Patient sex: M
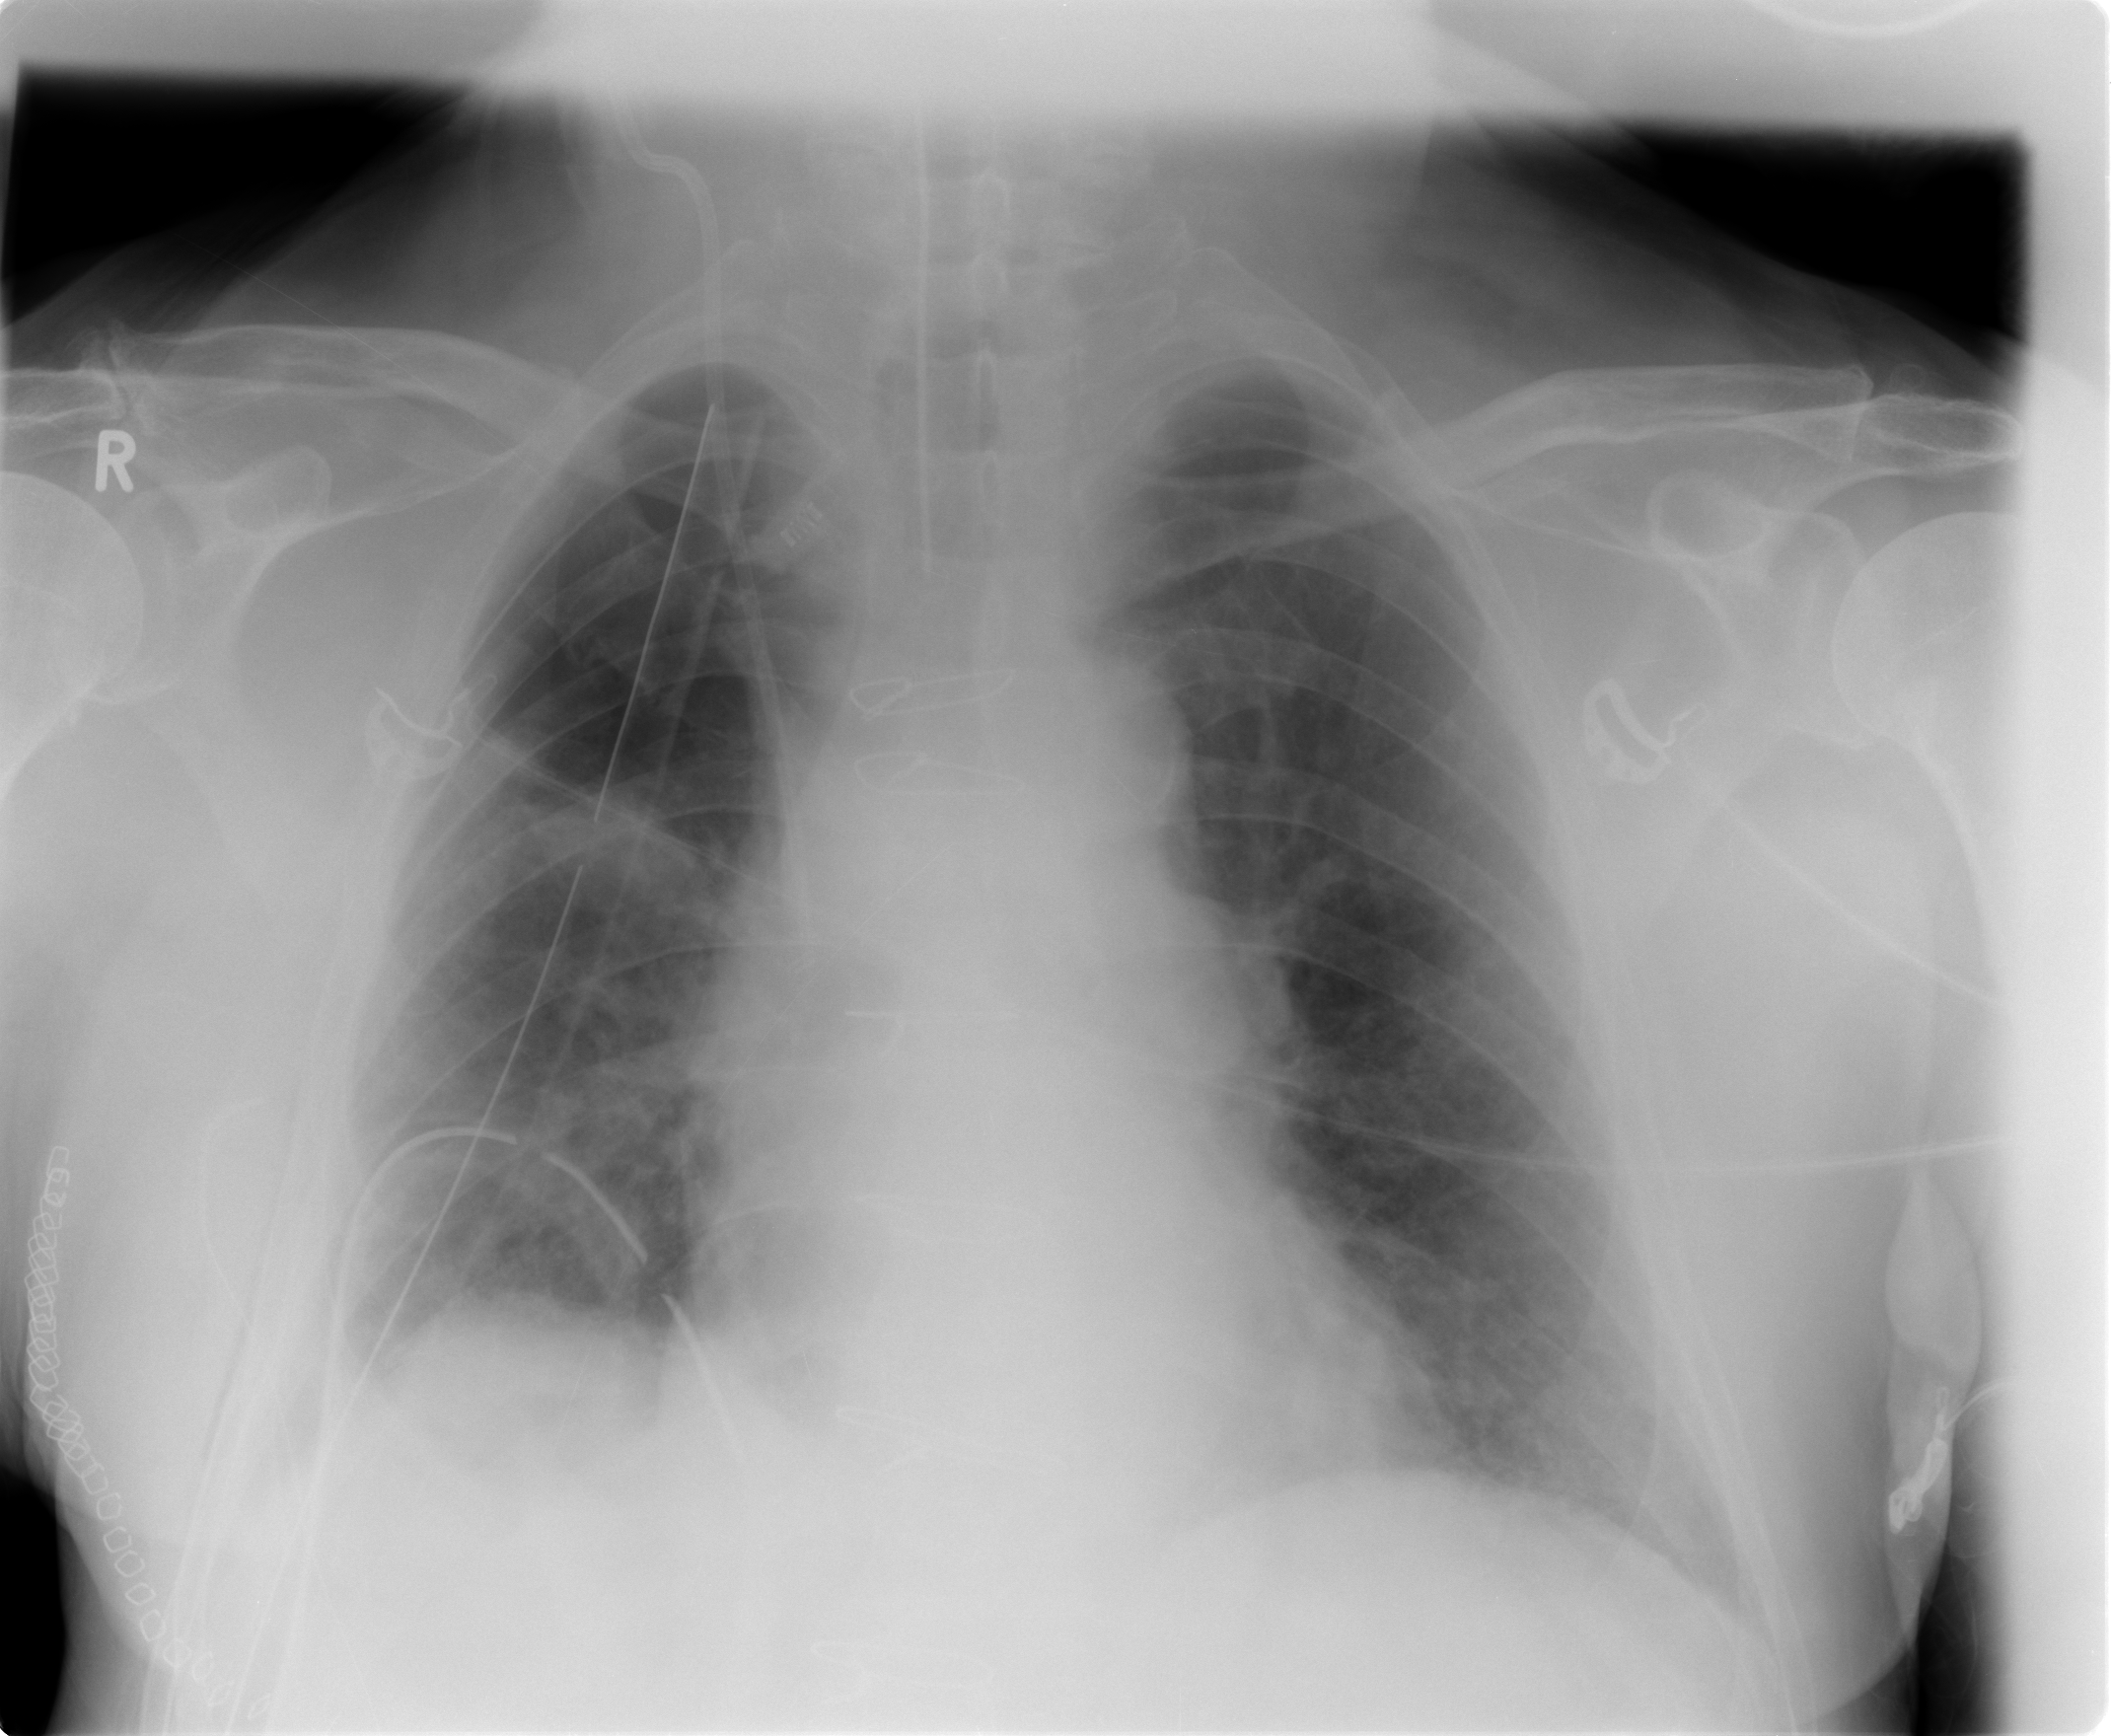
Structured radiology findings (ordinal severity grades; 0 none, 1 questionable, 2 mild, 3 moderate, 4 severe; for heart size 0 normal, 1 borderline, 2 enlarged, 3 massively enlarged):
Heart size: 0
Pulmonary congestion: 2
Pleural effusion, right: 0
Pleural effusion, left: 0
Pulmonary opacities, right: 2
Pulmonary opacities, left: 0
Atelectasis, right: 2
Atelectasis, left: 2